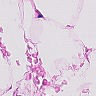
Metastatic tissue present: no